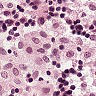
Metastatic tissue present: no